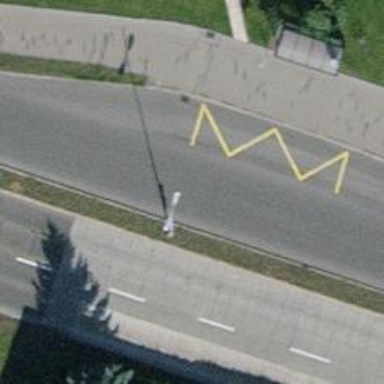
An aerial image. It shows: Public transport stop position.